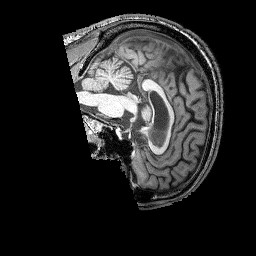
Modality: T1w
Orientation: sagittal
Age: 46
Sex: male
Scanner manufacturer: siemens
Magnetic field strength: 3 T
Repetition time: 2.25 s
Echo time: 0.00415 s